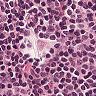
Metastatic tissue present: no